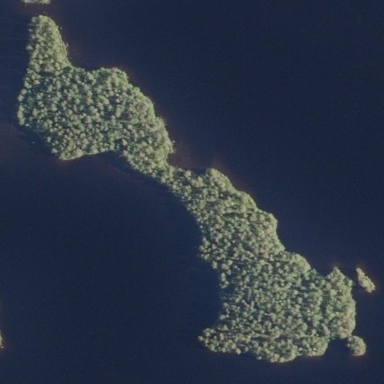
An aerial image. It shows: Islet surrounded by woodland.